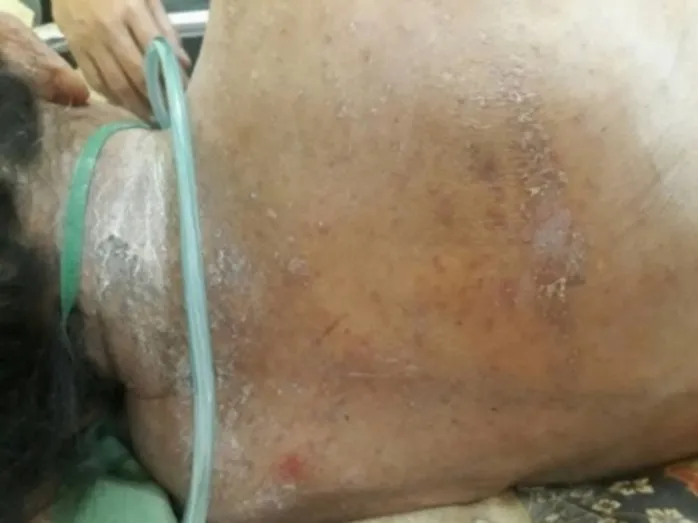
dermatologic examination on the fifth day showed the lesions on the posterior trunk had dried out.
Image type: medical_photograph (skin_photograph)